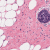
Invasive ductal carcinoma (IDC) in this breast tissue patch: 0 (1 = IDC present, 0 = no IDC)